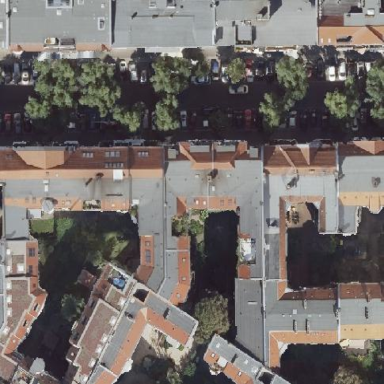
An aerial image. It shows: Apartments building with double saltbox roof made of roof tiles.